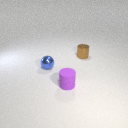
small purple rubber cylinder to the right of small blue metal sphere